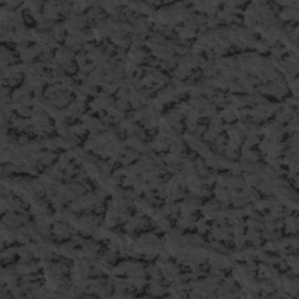
Label: frost